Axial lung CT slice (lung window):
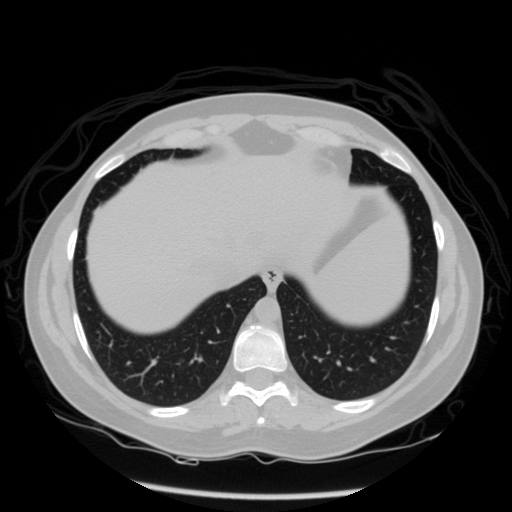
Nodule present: no